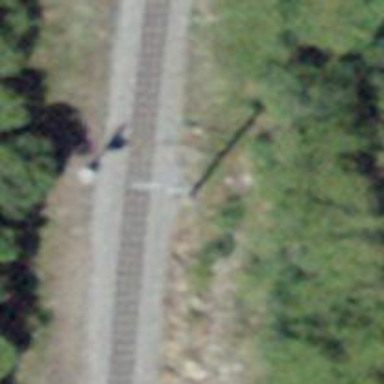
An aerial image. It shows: Catenary mast for power lines.